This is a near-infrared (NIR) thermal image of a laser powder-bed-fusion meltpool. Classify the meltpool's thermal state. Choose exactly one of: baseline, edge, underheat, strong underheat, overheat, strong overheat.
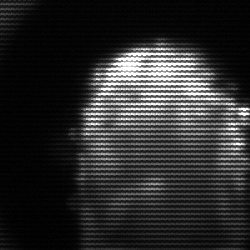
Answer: baseline